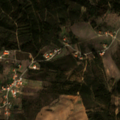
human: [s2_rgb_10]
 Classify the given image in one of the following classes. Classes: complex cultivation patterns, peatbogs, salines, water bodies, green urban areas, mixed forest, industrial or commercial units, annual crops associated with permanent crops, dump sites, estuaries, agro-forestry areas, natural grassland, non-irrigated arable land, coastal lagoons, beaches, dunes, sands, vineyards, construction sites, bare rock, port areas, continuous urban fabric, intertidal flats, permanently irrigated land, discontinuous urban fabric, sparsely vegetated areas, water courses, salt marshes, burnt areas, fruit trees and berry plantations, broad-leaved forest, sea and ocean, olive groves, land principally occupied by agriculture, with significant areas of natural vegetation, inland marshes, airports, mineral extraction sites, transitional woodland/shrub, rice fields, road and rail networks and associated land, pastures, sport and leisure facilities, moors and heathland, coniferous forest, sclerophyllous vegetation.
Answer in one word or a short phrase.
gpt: olive groves, complex cultivation patterns, broad-leaved forest, transitional woodland/shrub